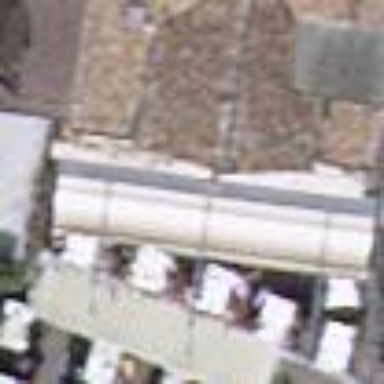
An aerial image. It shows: Patio attached to building.